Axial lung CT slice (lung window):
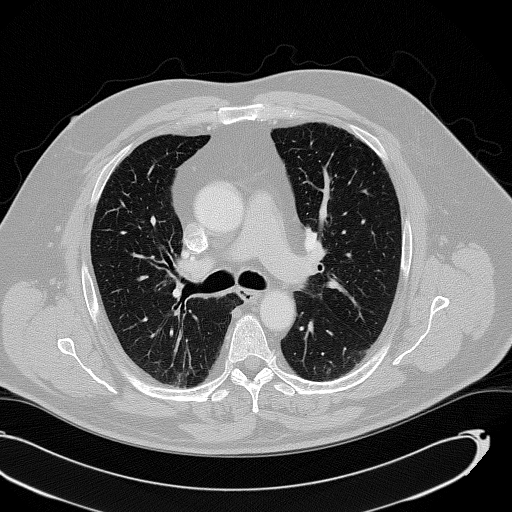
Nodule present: no